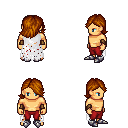
a pixel art fantasy rpg character, male body template, human, tanned skin, white tattered cape, red pants, brunette swoop hairstyle, leather bracers, metal boots, four views (front, back, left, right), 2x2 character sprite sheet, small pixel art, hard edges, no anti-aliasing